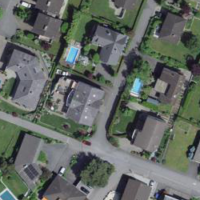
EUNIS habitat code: 54
Species observed at this site:
Circaea lutetiana